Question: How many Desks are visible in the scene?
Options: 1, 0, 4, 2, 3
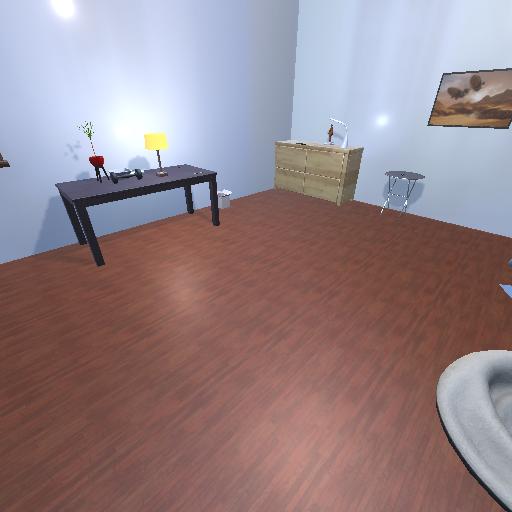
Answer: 1